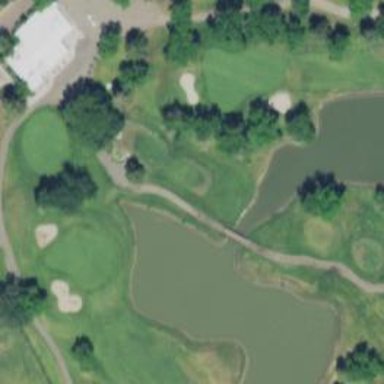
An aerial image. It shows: Service road on bridge designed for golf cartpath.